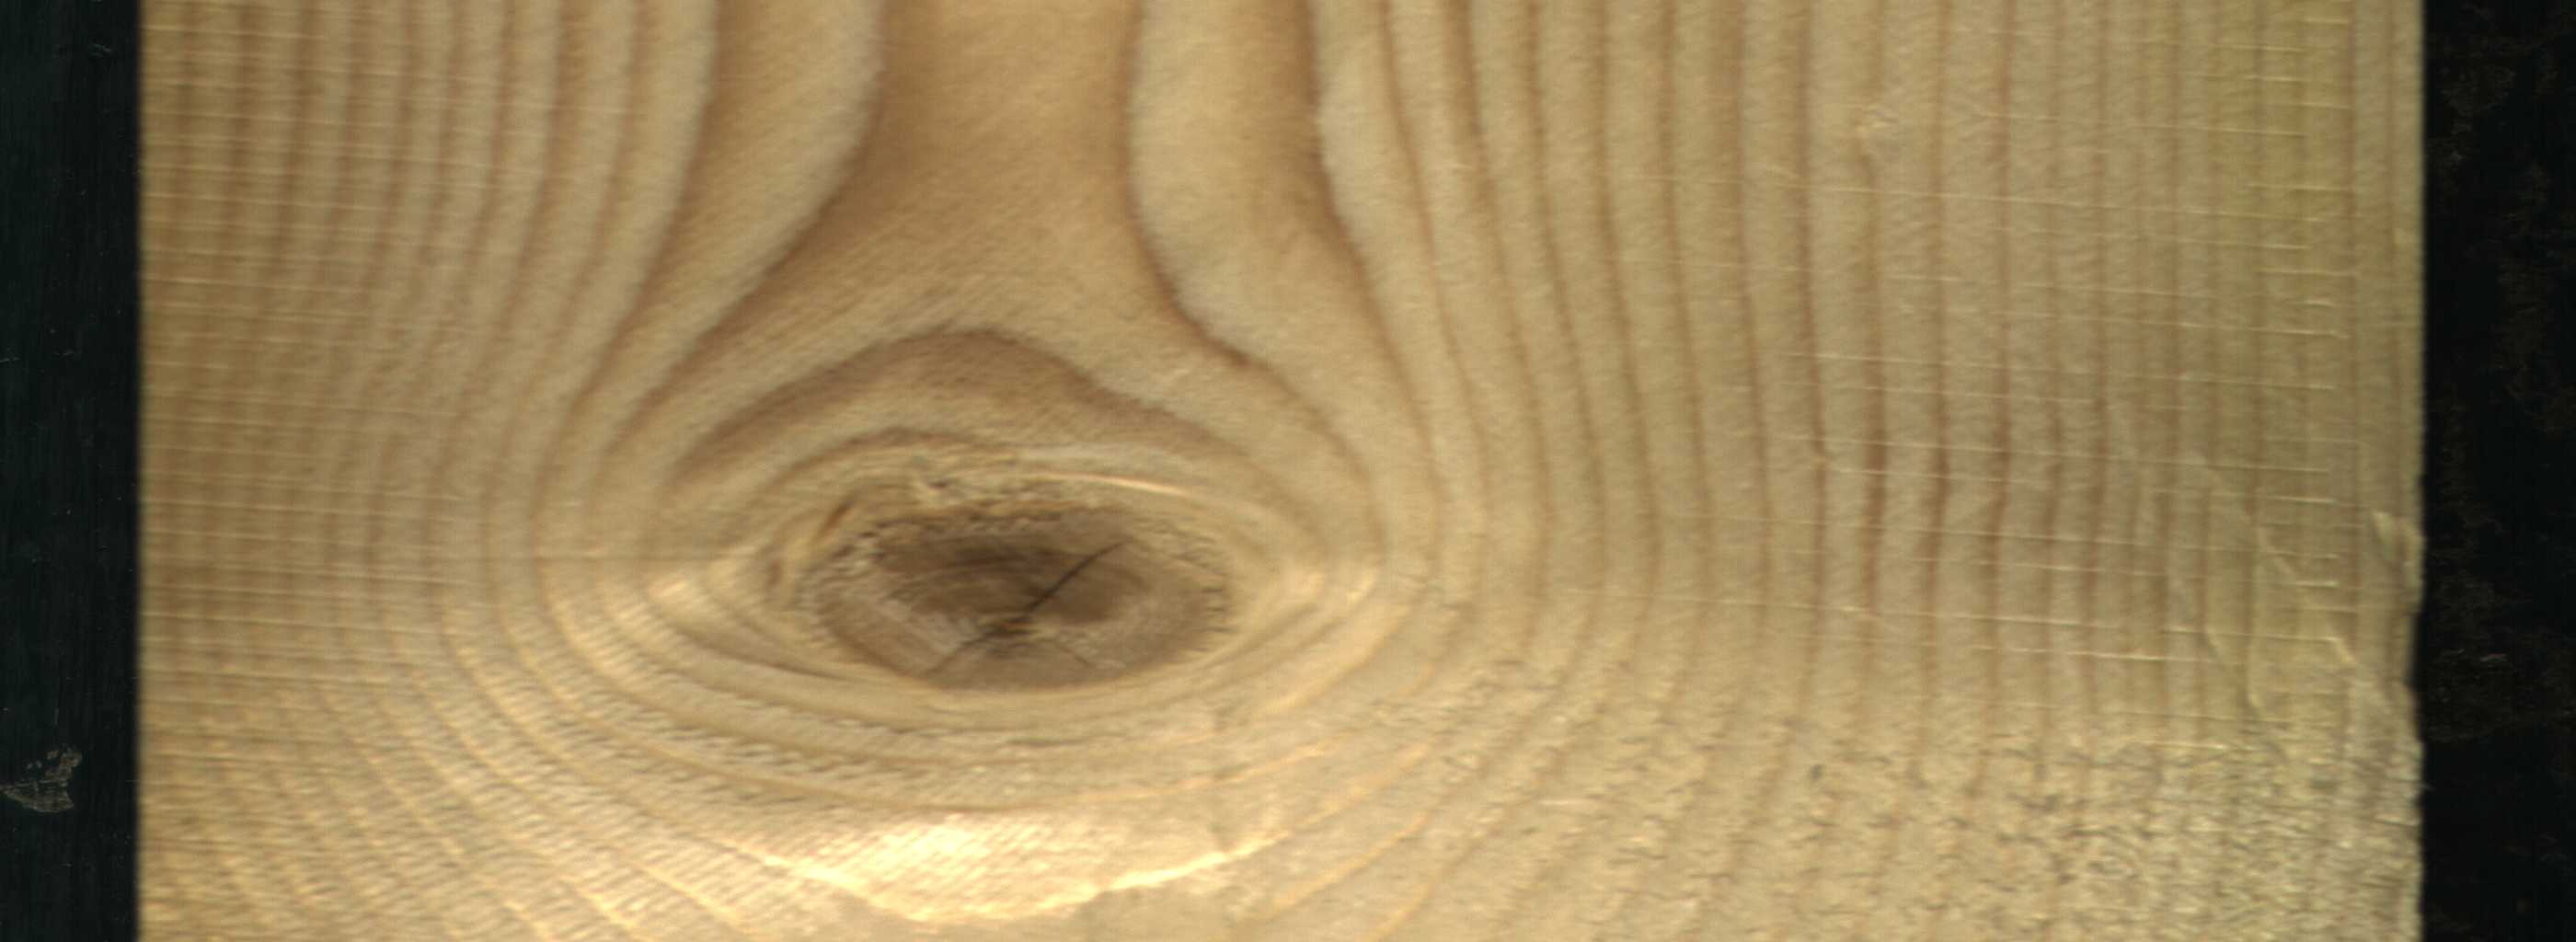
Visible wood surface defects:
knot_with_crack